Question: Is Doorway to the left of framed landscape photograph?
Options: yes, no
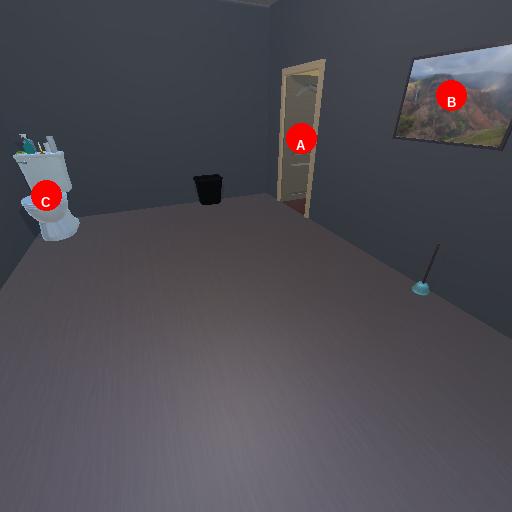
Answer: yes